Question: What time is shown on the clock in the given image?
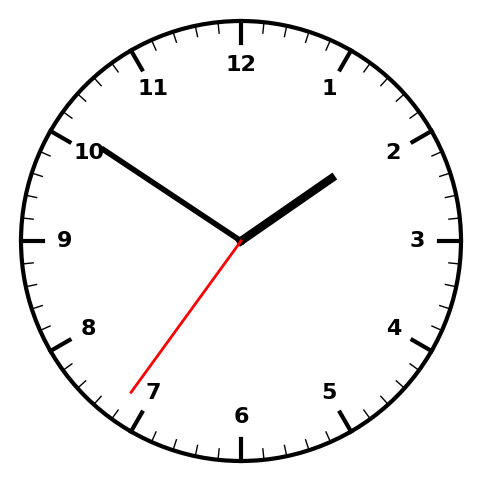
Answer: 01:50:36